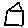
Label: house